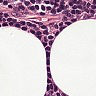
Metastatic tissue present: no